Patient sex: F
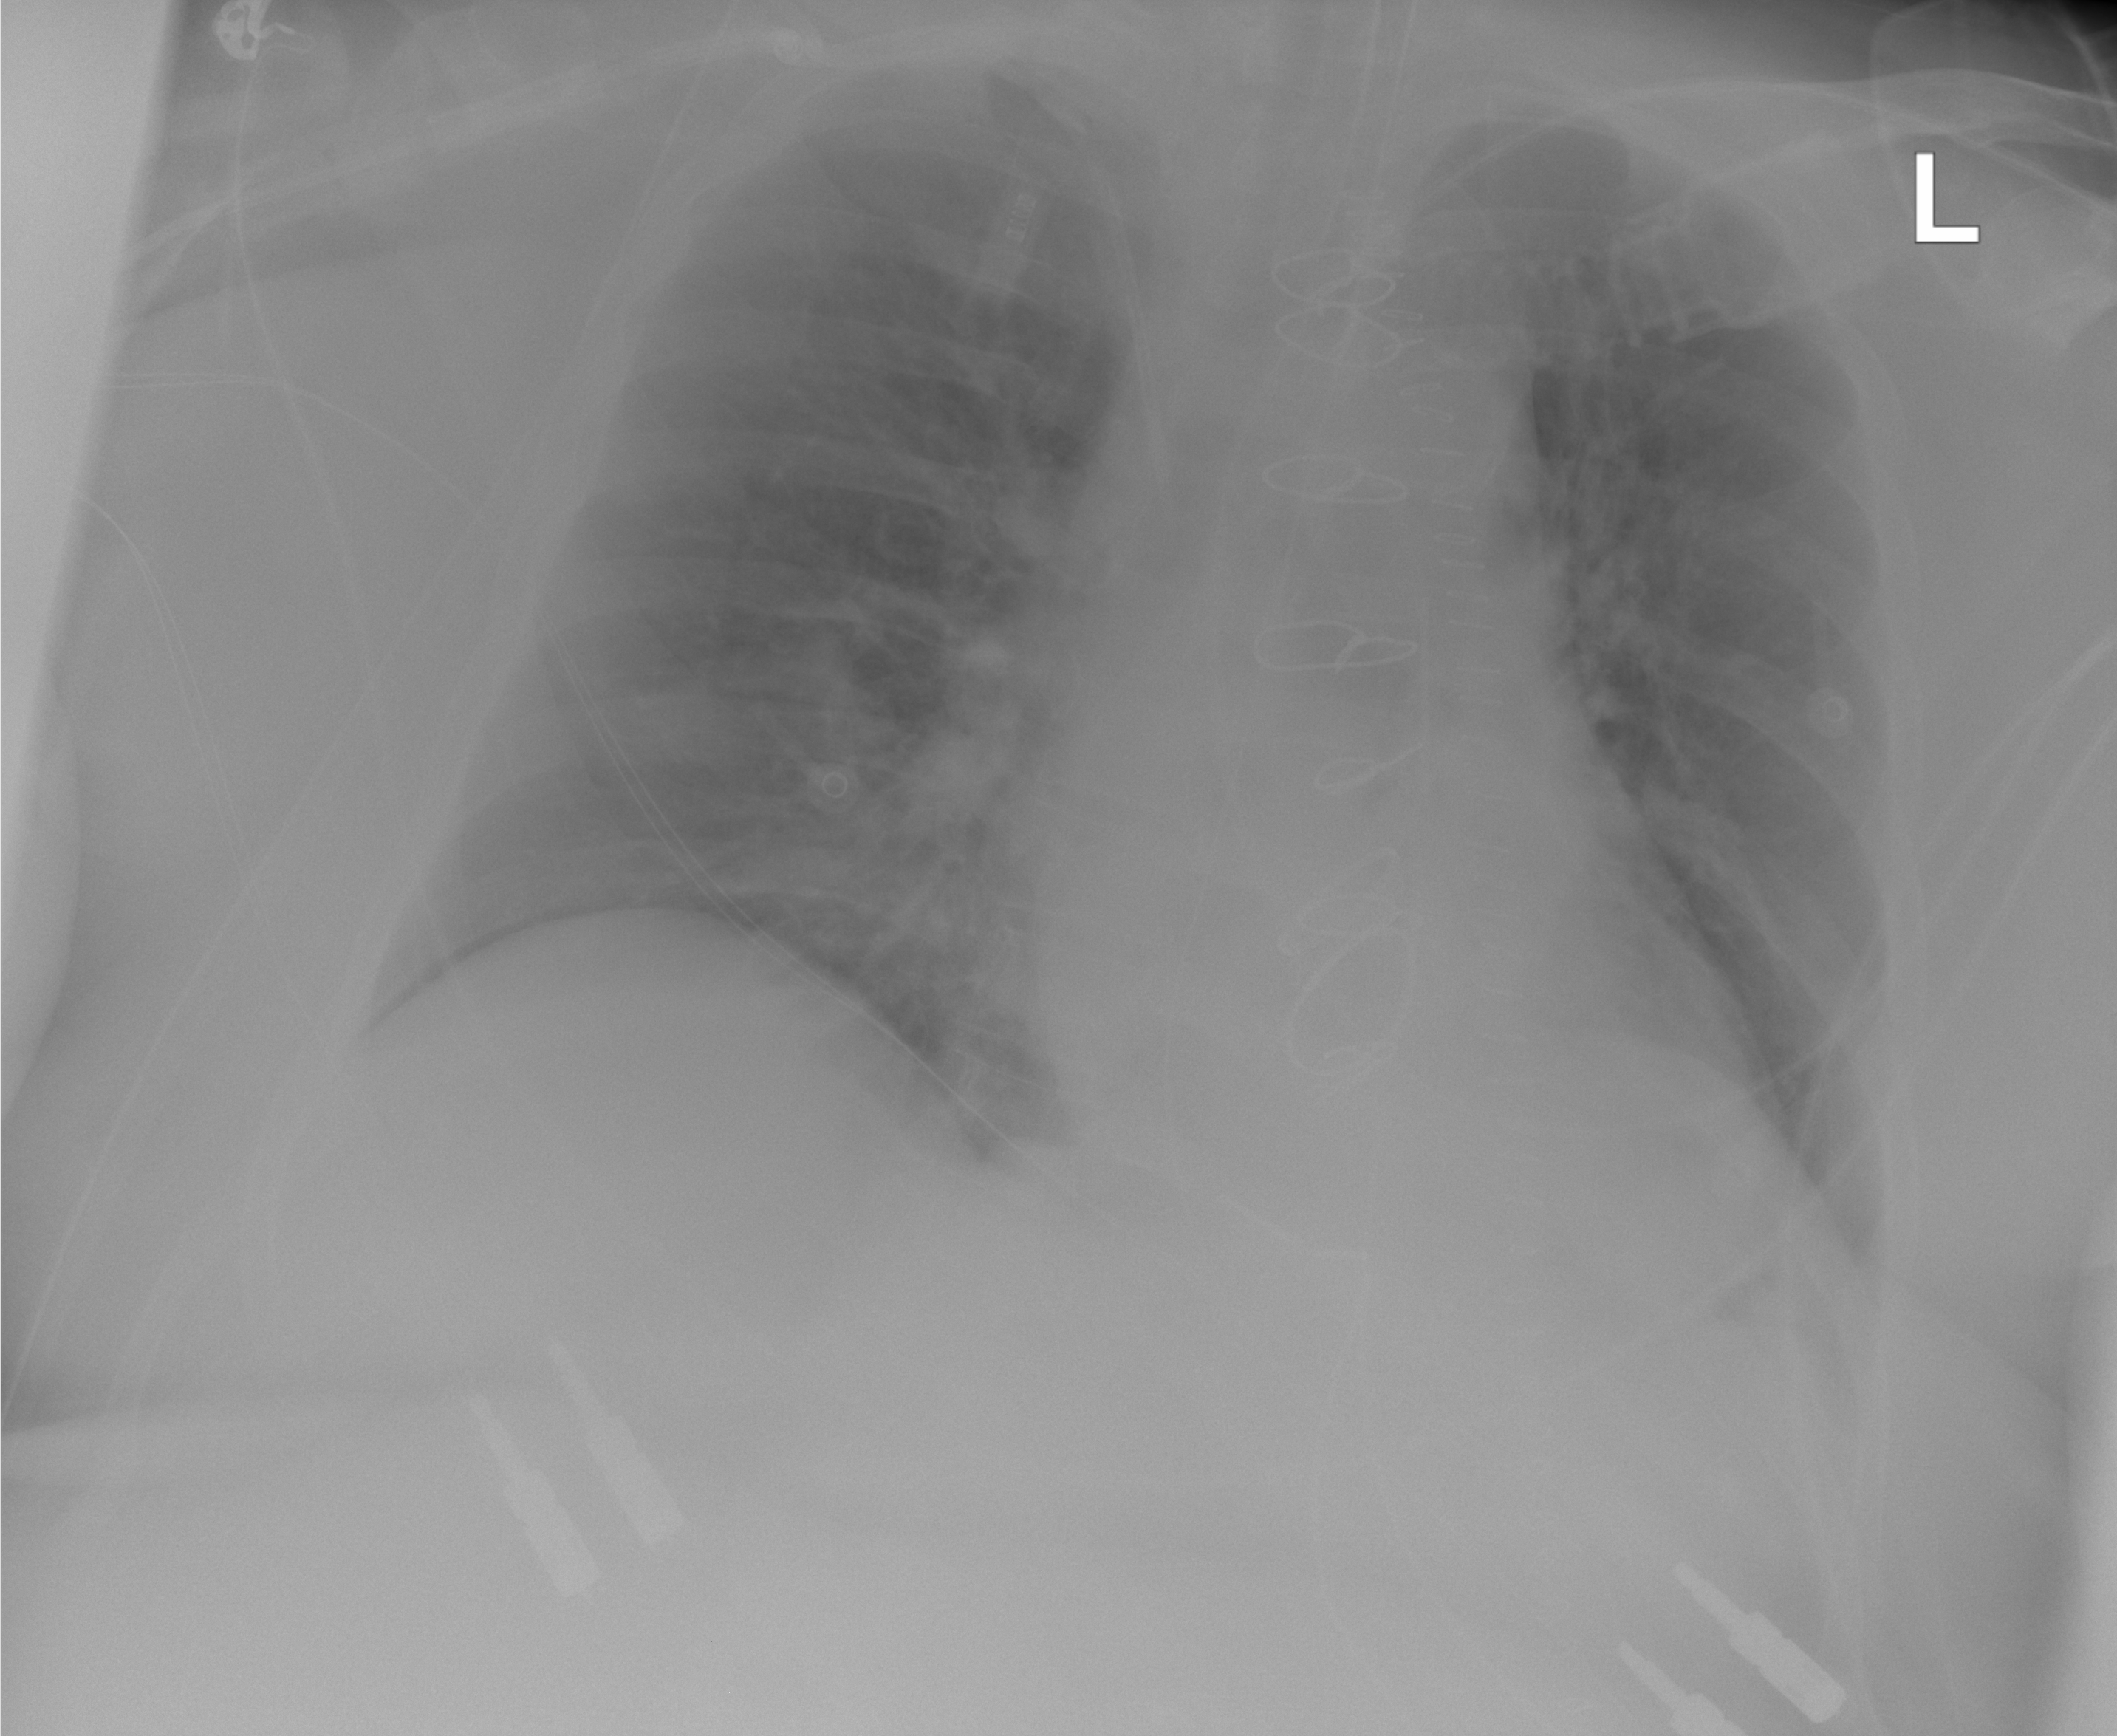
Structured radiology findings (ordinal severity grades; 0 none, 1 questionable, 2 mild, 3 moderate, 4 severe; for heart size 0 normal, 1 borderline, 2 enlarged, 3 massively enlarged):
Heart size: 0
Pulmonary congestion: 2
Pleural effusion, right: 0
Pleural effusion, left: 0
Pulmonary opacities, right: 1
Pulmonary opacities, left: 0
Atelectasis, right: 0
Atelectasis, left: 0